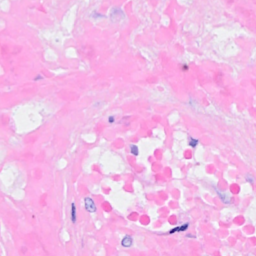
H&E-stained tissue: Breast